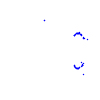
Particle: proton